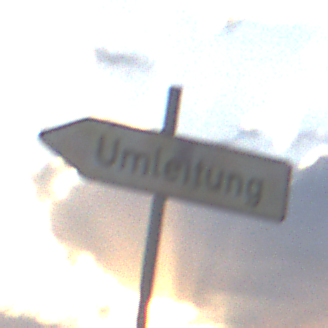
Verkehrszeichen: UmleitungswegweiserLinksweisend
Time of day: SunriseSunset
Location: Outdoor (Nature)
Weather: PartlyCloudy
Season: NotSpecified
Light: Natural